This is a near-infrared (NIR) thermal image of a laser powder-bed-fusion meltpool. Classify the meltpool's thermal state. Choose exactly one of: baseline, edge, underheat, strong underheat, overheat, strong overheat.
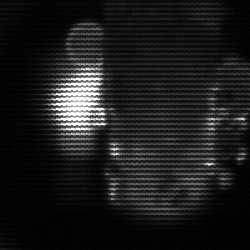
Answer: strong underheat